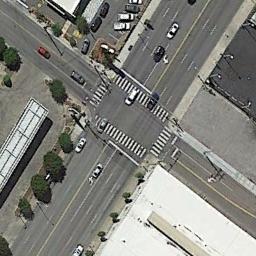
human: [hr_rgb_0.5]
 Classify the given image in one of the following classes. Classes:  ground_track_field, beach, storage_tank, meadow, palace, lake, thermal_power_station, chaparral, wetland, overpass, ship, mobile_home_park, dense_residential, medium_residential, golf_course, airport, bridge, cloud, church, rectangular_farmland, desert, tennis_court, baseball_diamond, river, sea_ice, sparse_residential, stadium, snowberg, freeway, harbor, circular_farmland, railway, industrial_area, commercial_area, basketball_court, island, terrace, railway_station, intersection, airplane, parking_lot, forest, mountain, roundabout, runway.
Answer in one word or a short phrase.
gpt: intersection